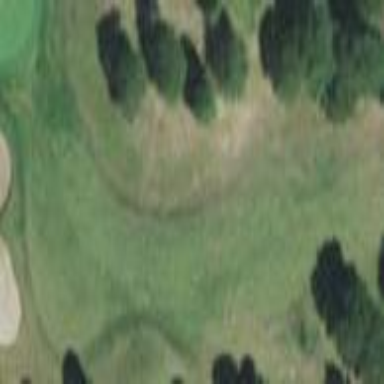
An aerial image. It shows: Grassy area designated as golf fairway.